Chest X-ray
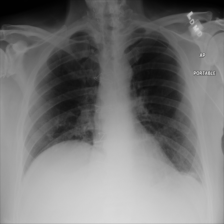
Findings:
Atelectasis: negative
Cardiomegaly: negative
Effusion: negative
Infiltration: negative
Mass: negative
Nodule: negative
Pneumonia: negative
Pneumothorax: negative
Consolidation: negative
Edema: negative
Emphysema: negative
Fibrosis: negative
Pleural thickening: negative
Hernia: negative